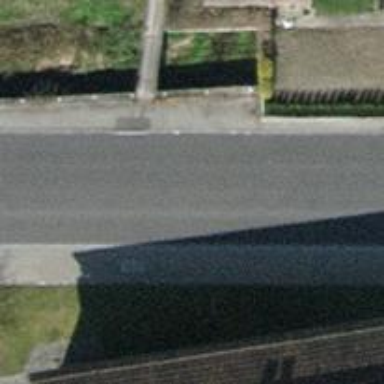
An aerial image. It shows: Tertiary road with asphalt surface and sidewalk on the left side.